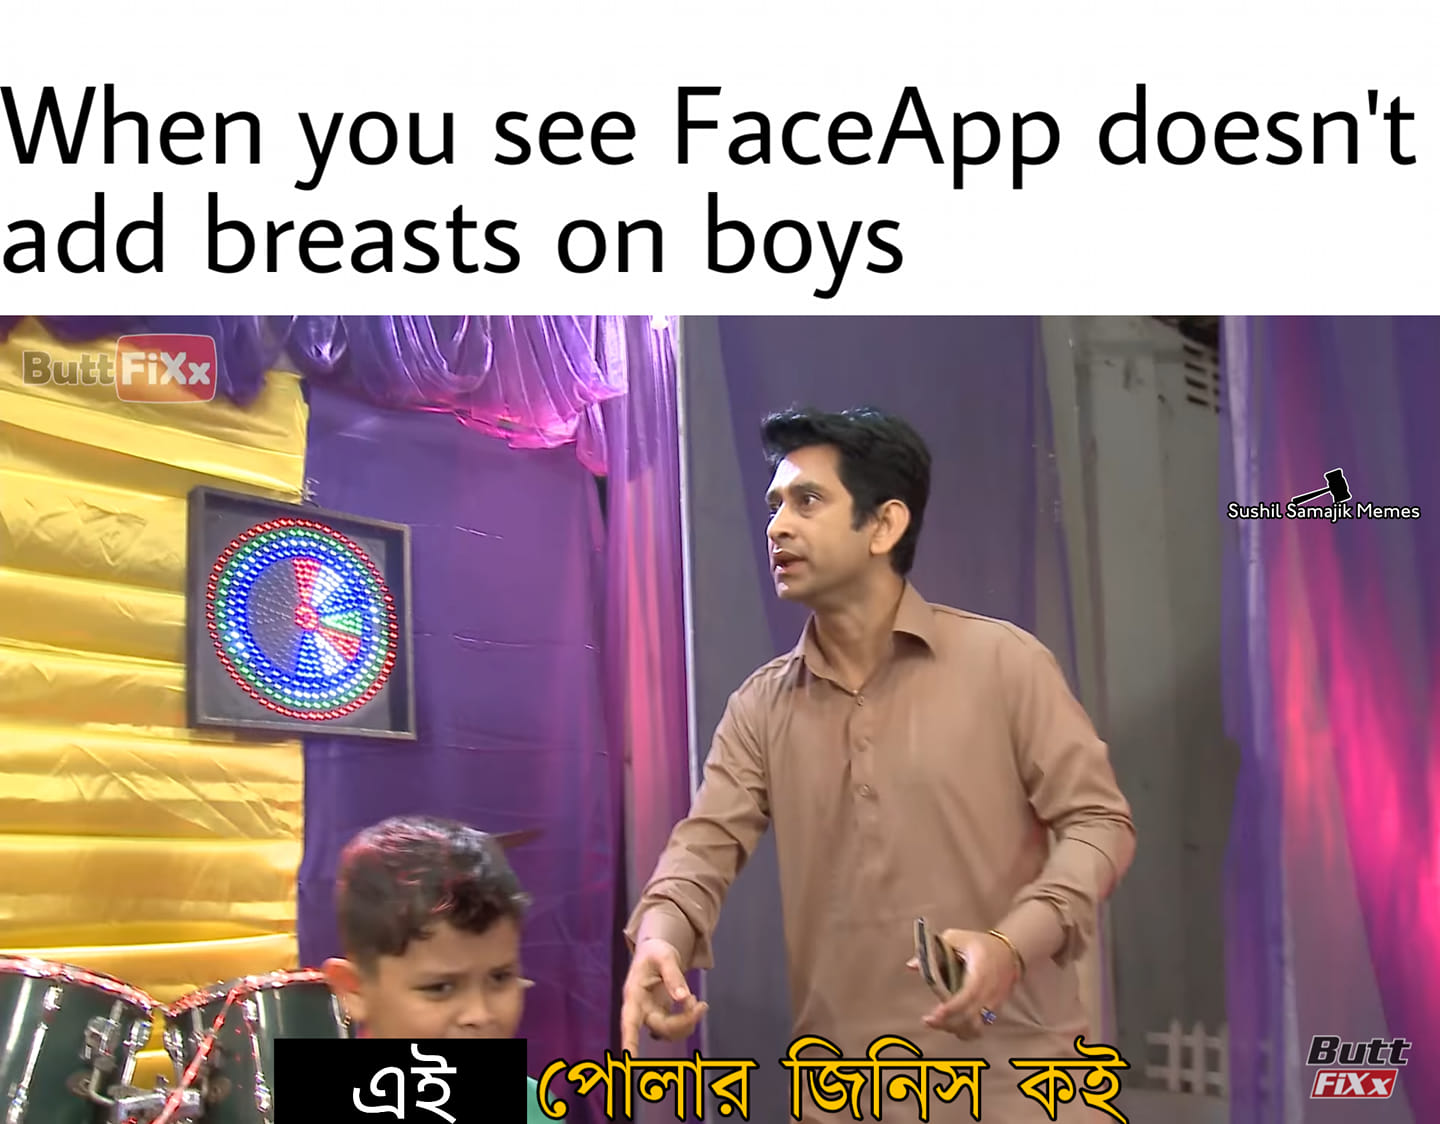
Caption: When you see FaceApp doesn't add breasts on boys    এই পোলার জিনিস কই
Label: non-hate